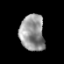
Tissue: prostate
Cell type: Epithelial cells
Senescence score: 0.356
Nuclear area (px): 872
Mean DAPI intensity: 149.209